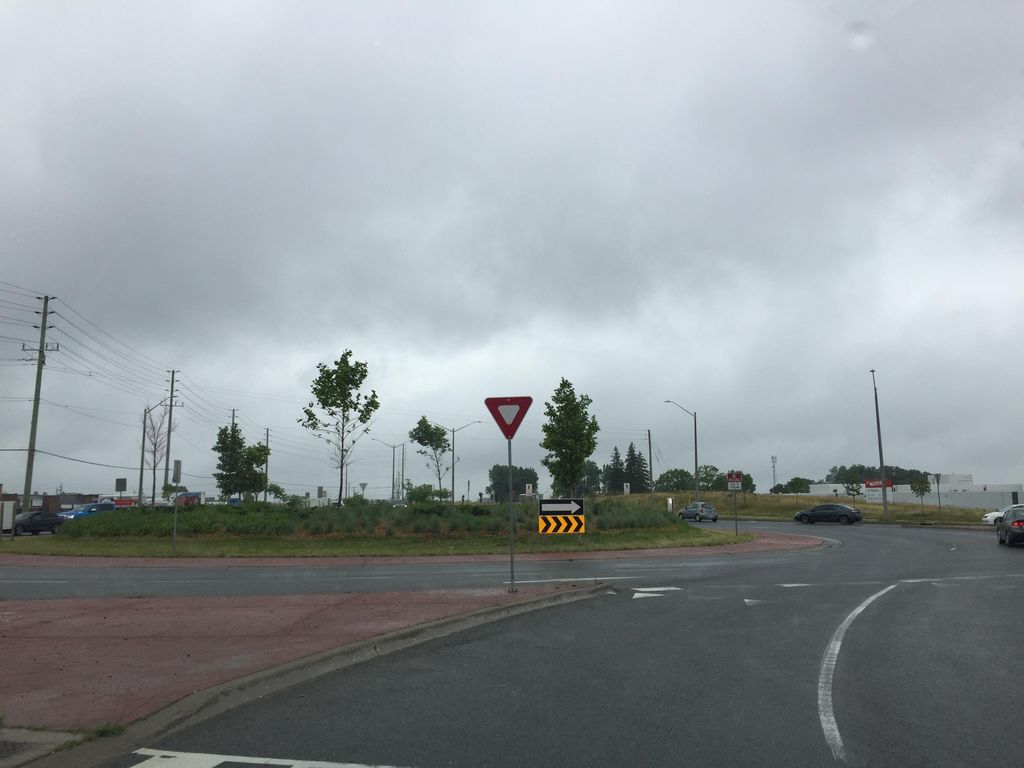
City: kitchener-waterloo